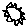
Label: sun